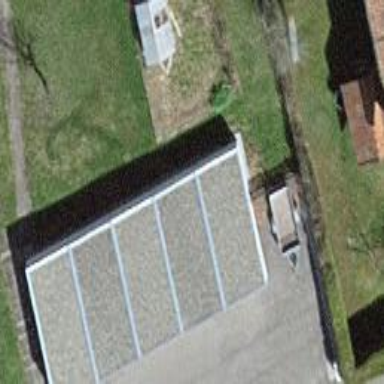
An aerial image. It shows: Garage building.